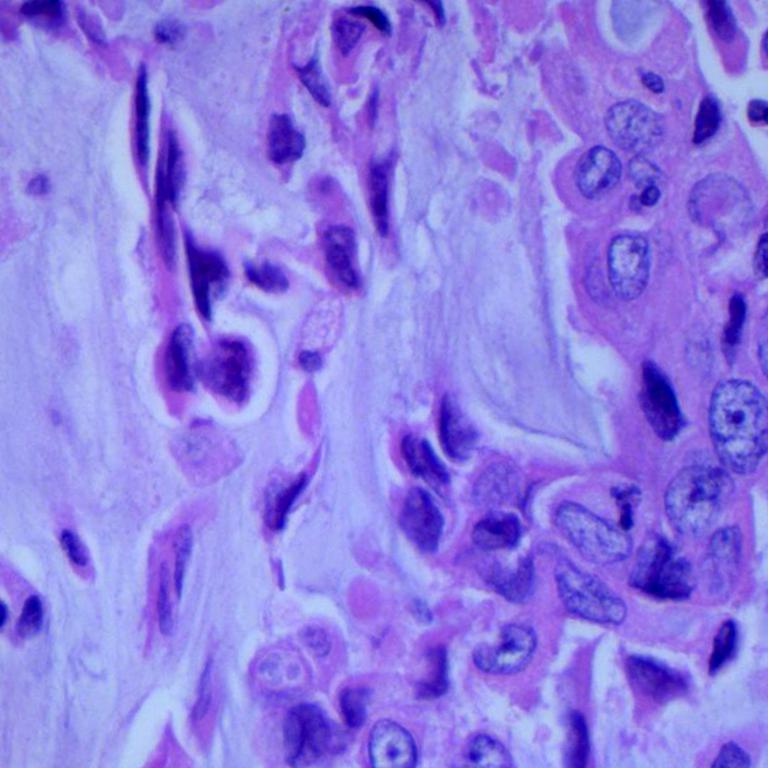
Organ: lung
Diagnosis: adenocarcinomas